Interaction volume radius: 5 \u00c5
Interaction volume height: 15 \u00c5
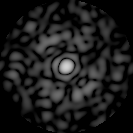
Disorder parameter: 0.8593